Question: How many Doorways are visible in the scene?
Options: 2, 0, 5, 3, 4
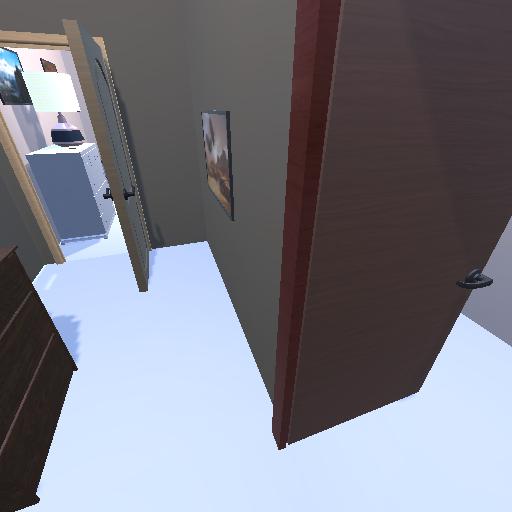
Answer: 2